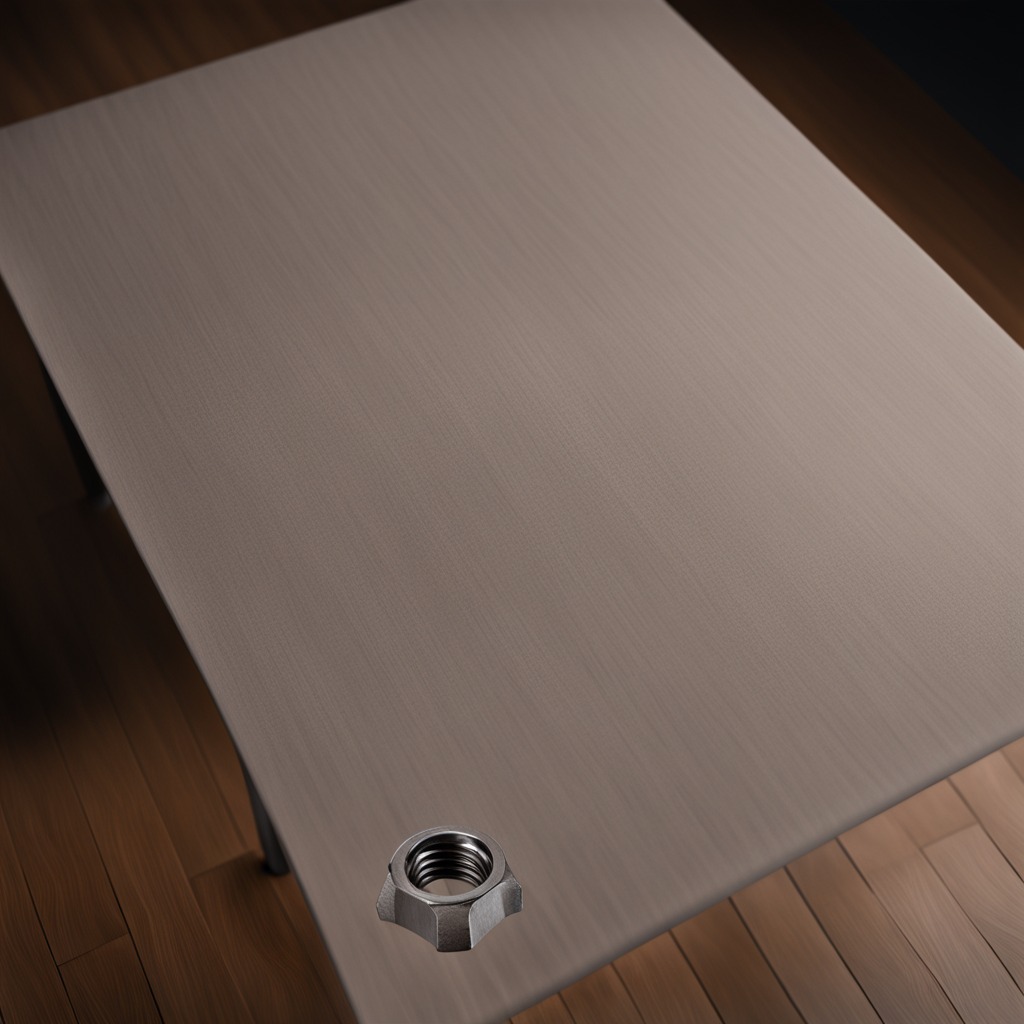
A metal nut is lying on the wooden table.